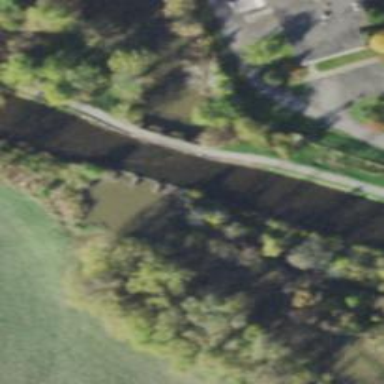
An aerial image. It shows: Aqueduct bridge over canal.